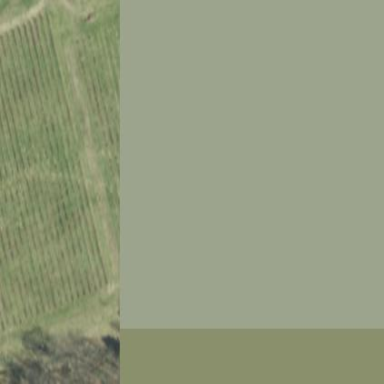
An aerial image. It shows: Orchard.